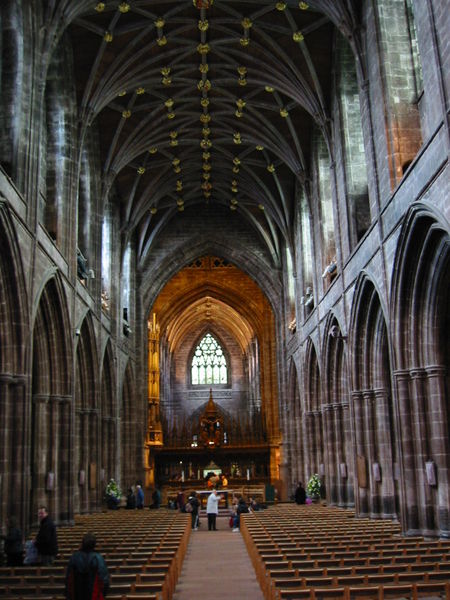
Titel: Kathedrale von Chester
Standort: Chester, Kathedrale (EU - GB)
Schlagwörter: menschen, äste, fenster, licht, pfeiler, stühle, säulen, architektur, stein, innenraum, kirche, gold, innen, england, gotik, besucher, foto, gang, gewölbe, alter, vergoldet, dom, rippen, altar, bänke, hauptschiff, kathedrale, kerzenschein, schein, kirchenschiff, mittelgang, kirchenbänke, mittelschiff, verschwommen, rippengewölbe, schlusssteine, spitzbogen, chor, kreuzgang, romanisch, längsschiff, prag, kirchenfenster, köln, spätgotik, fotp